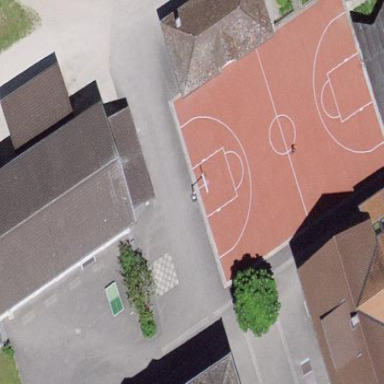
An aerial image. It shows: Tartan basketball court located on pitch designated for leisure land.